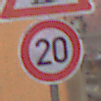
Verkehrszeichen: Geschwindigkeit20
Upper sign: Bahnuebergang
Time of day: Midday
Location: Outdoor (Urban)
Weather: Overcast
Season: NotSpecified
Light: Natural